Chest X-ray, AP view. Patient: 58 years old, sex F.
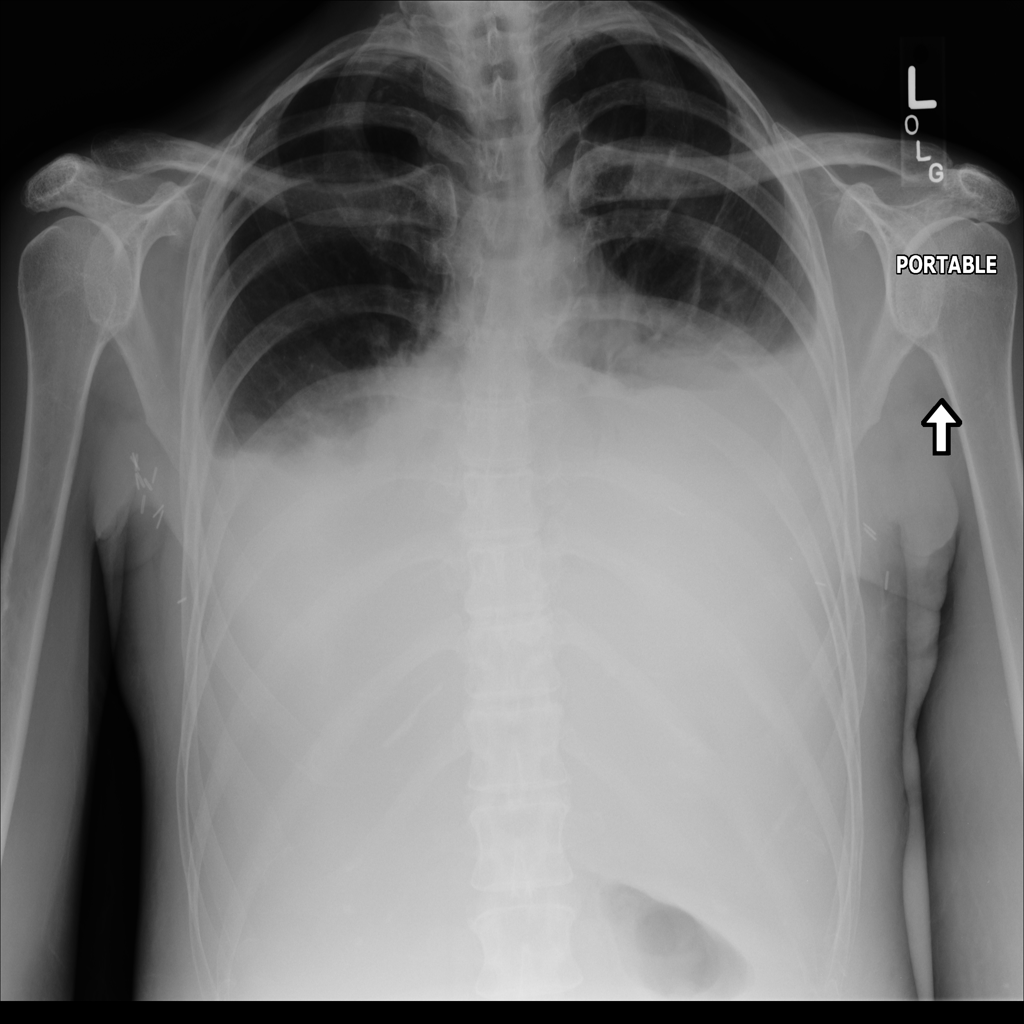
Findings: Effusion